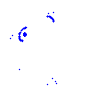
Particle: proton